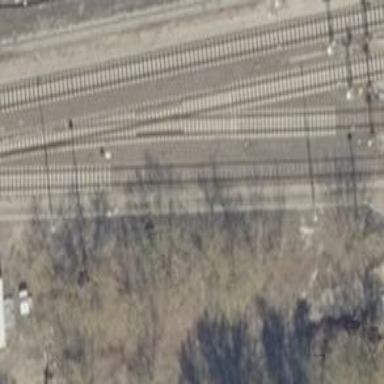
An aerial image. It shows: Railway siding for service.